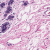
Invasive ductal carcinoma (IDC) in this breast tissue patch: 0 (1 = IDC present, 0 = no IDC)